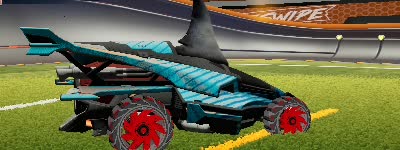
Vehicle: aftershock